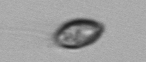
Label: flagellate